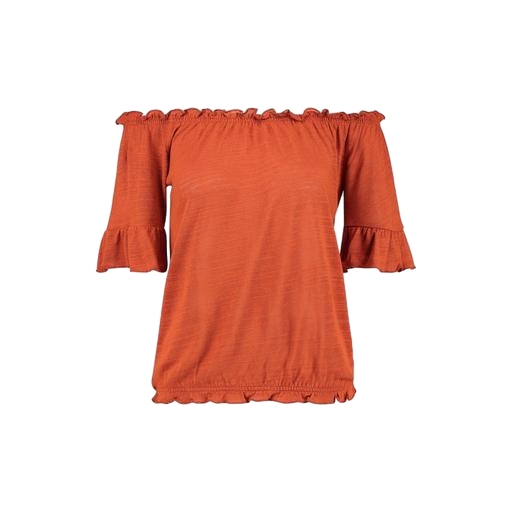
burnt orange top, orange bell-sleeve top only macy, short-sleeve top only macy, white background